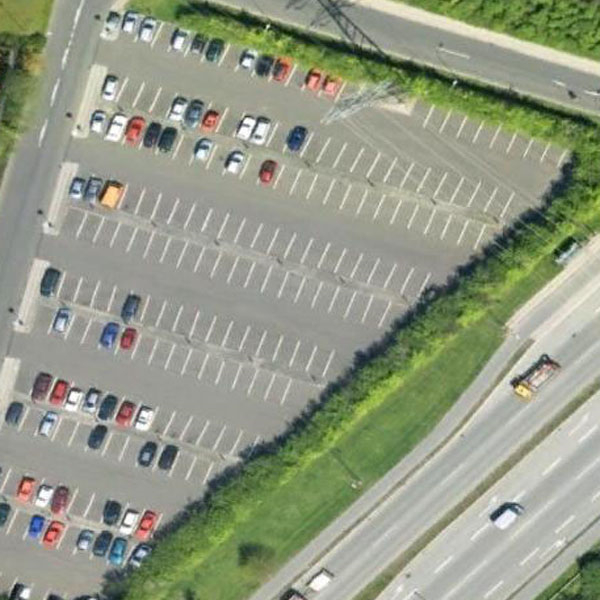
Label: Parking